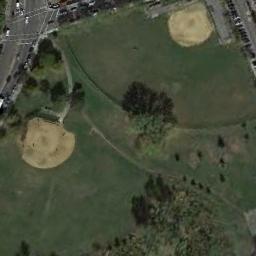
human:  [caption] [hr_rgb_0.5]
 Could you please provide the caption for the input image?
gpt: There is a trail leading to this baseball field .

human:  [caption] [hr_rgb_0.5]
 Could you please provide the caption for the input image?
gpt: There are two baseball diamonds in the grass surrounded by the roads and trees .

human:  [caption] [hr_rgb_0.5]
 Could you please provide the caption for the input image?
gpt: Two baseball diamonds on the lawn with some trees .

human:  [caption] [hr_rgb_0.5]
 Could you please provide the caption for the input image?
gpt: There are two baseball diamonds in the middle of grass next to a road .

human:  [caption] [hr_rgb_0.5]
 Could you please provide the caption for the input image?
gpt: Lots of cars are on the road beside the two baseball diamonds .